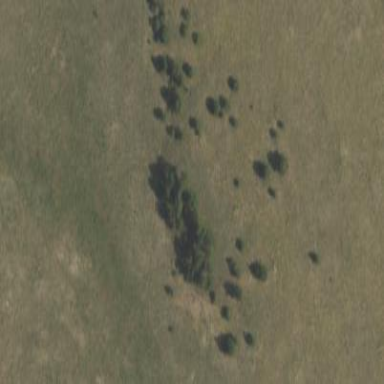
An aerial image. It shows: Evergreen needle-leaved woodland area covered with trees.